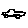
Label: car